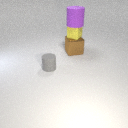
small yellow rubber cube above large brown metal cube